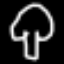
Label: mushroom